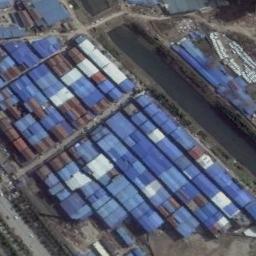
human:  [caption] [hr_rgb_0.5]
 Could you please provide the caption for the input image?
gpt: There is a road between the two industrial zones .

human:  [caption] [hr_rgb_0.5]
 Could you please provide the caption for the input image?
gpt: There are dense factories and roads in an industrial area, And a river flows through the middle .

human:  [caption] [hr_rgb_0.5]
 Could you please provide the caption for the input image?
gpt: The industrial area has lots of neatly arranged blue workshops and a river is next to the industrial area .

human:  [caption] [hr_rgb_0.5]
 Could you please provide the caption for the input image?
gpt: There are a lot of houses in the industrial area .

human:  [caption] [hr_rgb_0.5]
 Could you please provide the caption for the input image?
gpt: There are many blue buildings on the industrial area beside a river .